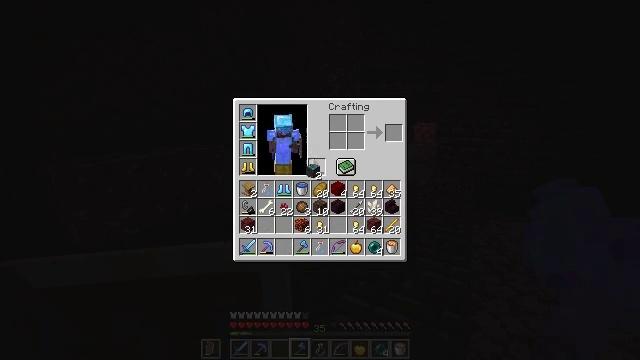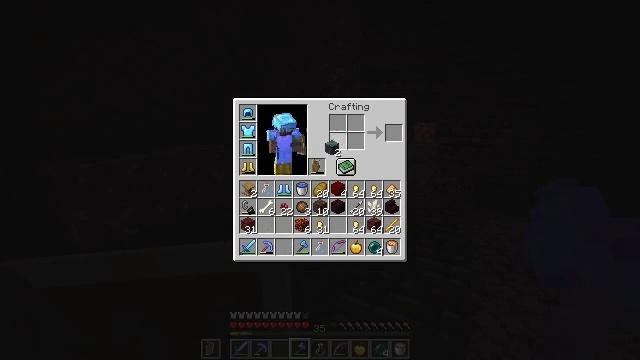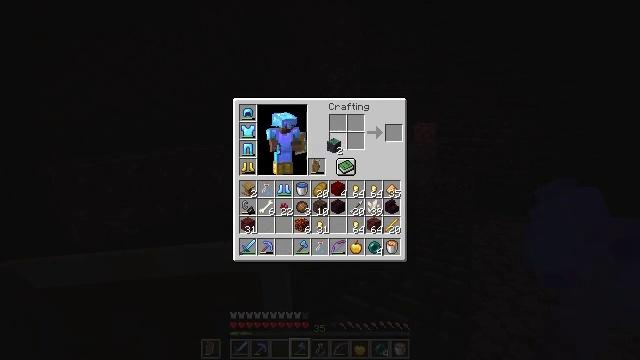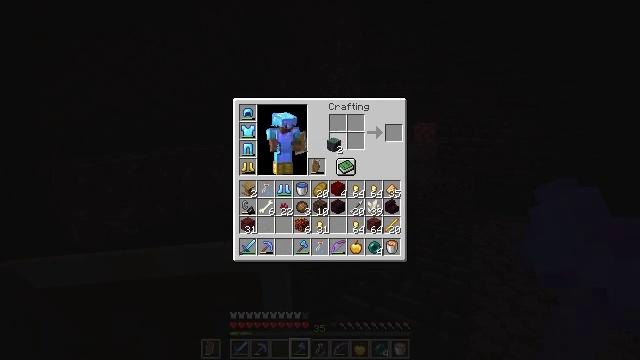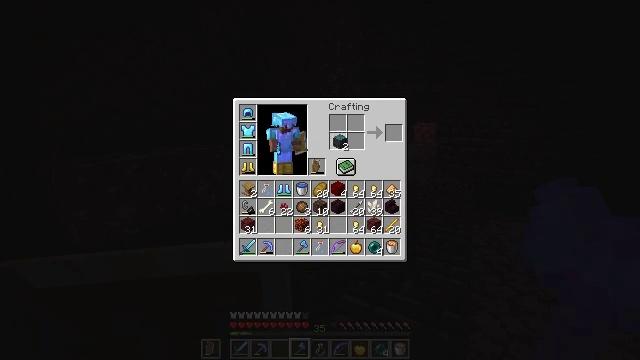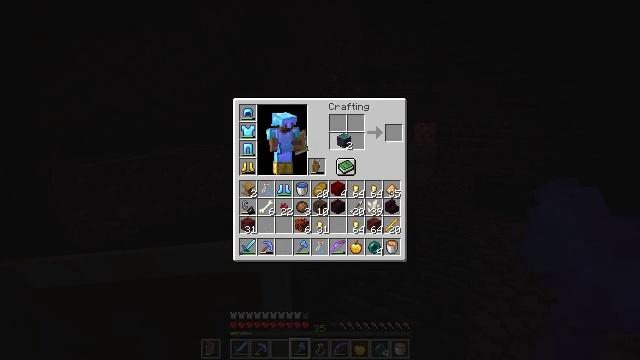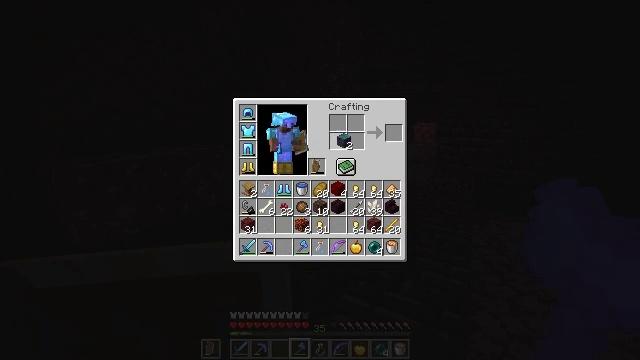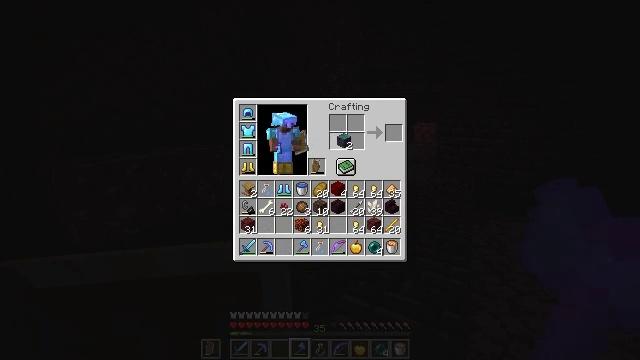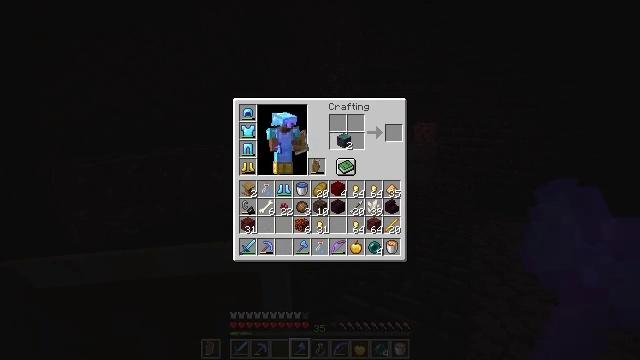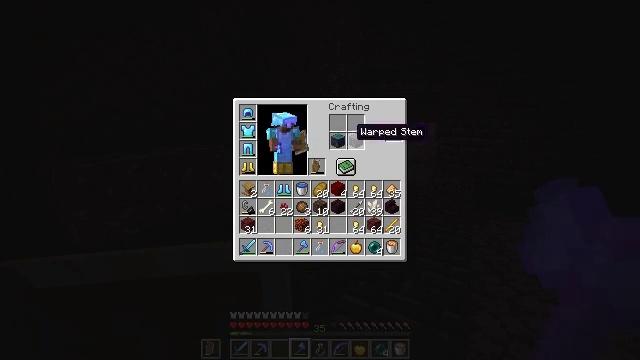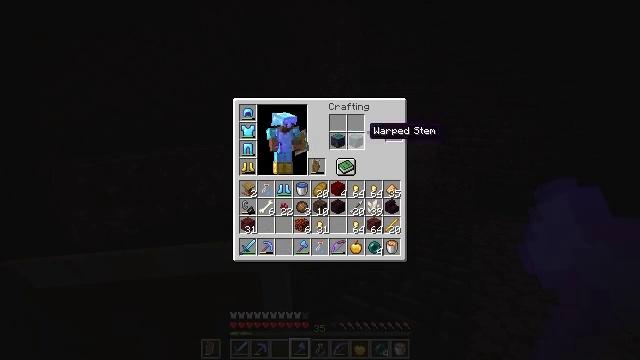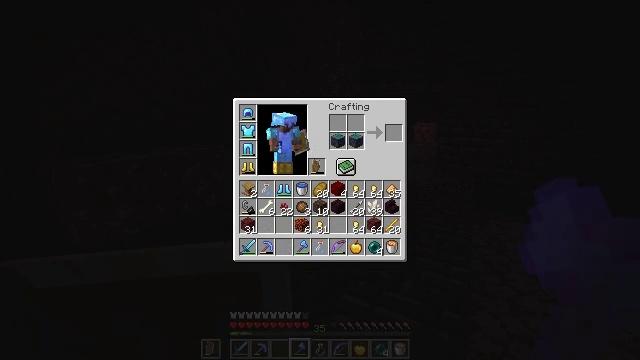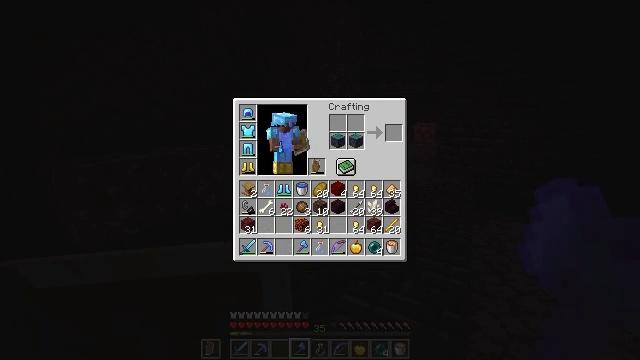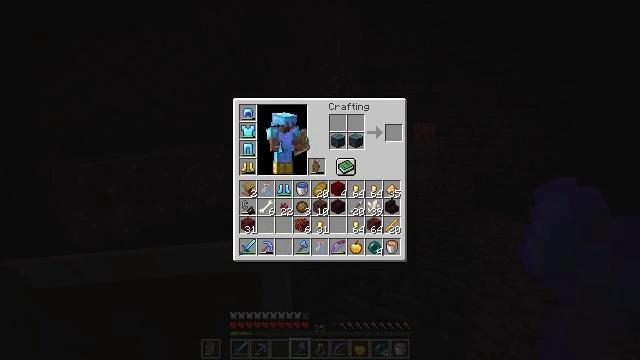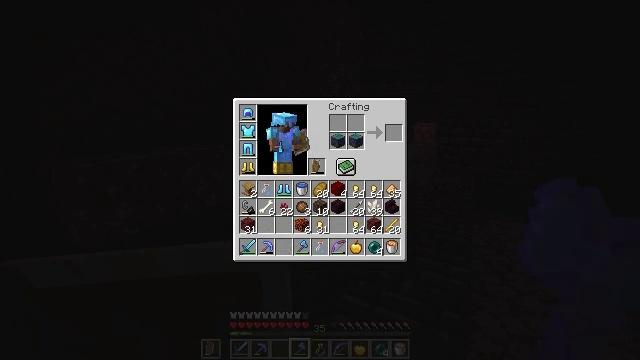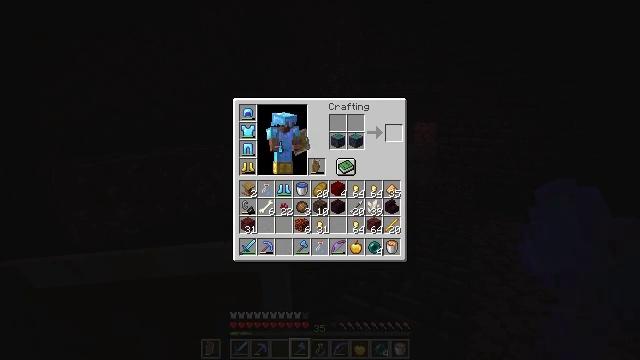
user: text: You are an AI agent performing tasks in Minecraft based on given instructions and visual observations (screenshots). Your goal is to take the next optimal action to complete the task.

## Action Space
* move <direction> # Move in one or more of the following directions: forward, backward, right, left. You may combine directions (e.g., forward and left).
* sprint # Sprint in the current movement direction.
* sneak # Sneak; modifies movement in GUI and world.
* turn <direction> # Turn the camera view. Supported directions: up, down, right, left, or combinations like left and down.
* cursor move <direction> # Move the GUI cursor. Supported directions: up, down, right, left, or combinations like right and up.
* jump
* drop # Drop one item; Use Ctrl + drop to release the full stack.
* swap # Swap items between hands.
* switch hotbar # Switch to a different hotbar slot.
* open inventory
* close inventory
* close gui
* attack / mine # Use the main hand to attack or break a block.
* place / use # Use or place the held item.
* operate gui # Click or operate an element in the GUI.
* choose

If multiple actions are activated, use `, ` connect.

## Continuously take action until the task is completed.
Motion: motion action
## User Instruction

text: Craft warped planks using a warped stem.
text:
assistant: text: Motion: cursor move right and up
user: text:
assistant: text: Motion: no_op
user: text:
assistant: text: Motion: no_op
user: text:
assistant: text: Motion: no_op
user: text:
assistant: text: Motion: no_op
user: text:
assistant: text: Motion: operate gui
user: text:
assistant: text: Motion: operate gui
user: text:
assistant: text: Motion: operate gui
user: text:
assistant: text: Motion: no_op
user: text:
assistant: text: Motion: cursor move right
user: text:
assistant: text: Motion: cursor move right
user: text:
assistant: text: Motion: no_op
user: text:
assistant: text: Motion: no_op
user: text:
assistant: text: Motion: no_op
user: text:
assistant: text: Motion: no_op
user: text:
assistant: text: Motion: no_op
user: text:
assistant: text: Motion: sneak
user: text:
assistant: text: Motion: sneak, operate gui
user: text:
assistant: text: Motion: sneak, operate gui
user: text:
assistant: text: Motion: sneak, operate gui
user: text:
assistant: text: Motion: sneak
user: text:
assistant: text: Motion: sneak
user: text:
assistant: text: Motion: sneak
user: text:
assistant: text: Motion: no_op
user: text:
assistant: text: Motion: cursor move left
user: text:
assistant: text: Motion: no_op
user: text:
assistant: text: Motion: no_op
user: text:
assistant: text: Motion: no_op
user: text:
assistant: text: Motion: no_op
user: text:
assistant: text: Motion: operate gui